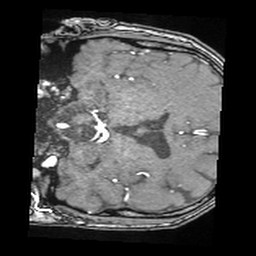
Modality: angio
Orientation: coronal
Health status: ill
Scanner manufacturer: siemens
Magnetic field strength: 3 T
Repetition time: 0.022 s
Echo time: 0.0036 s